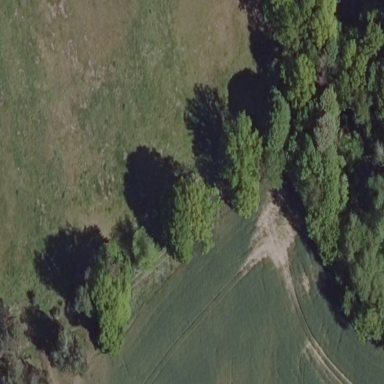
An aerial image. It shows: Area covered with grass.